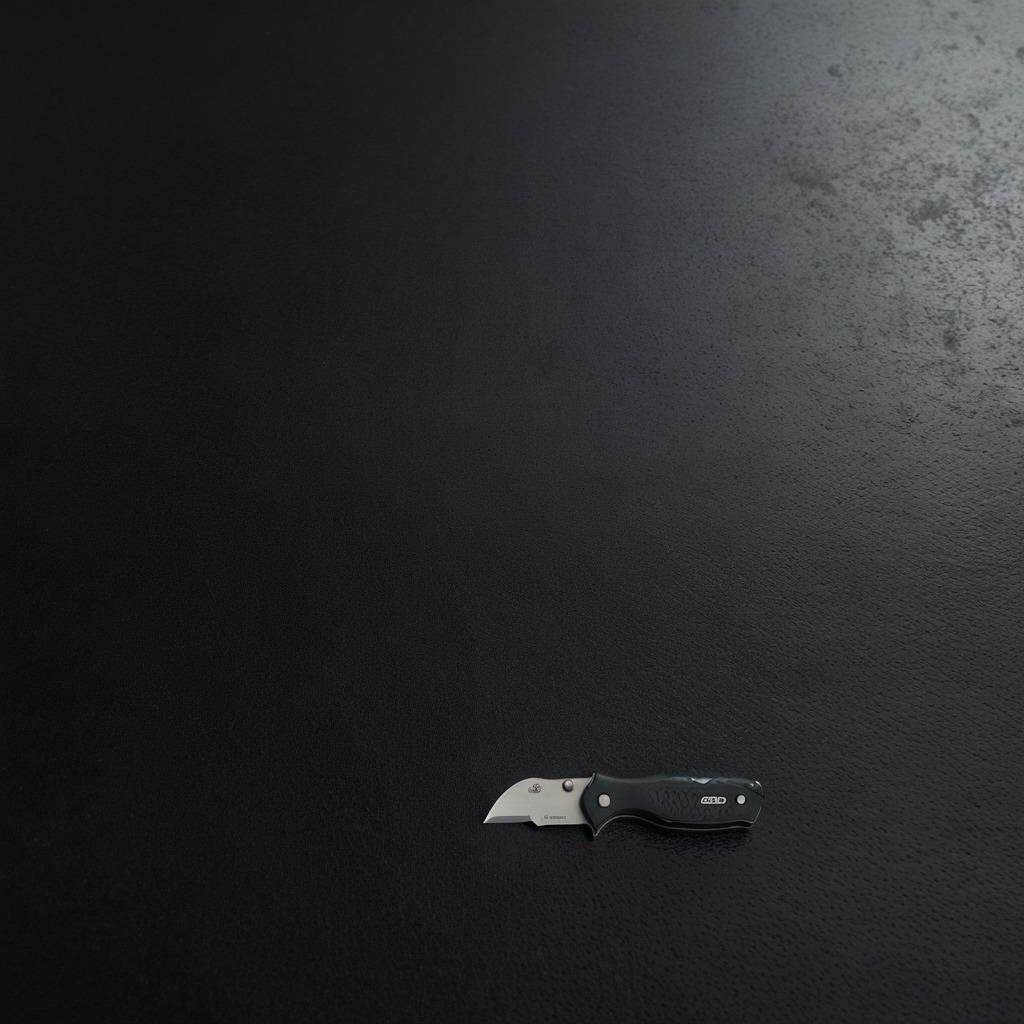
A utility knife is lying on a clean granite tabletop covered with a black rubber mat inside a workshop at night dim ambient light soft shadows worn but beneath the mat